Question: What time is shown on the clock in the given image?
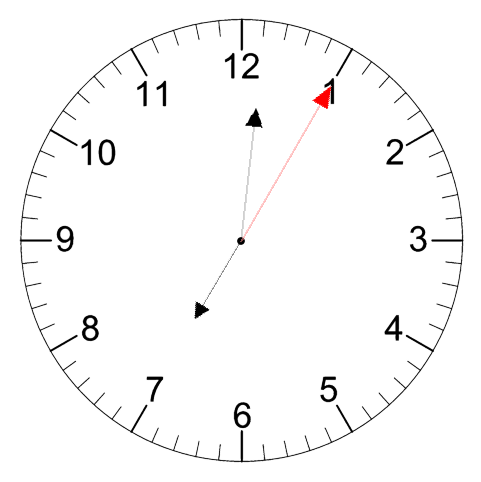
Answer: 07:01:05